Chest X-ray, PA view. Patient: 57 years old, sex F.
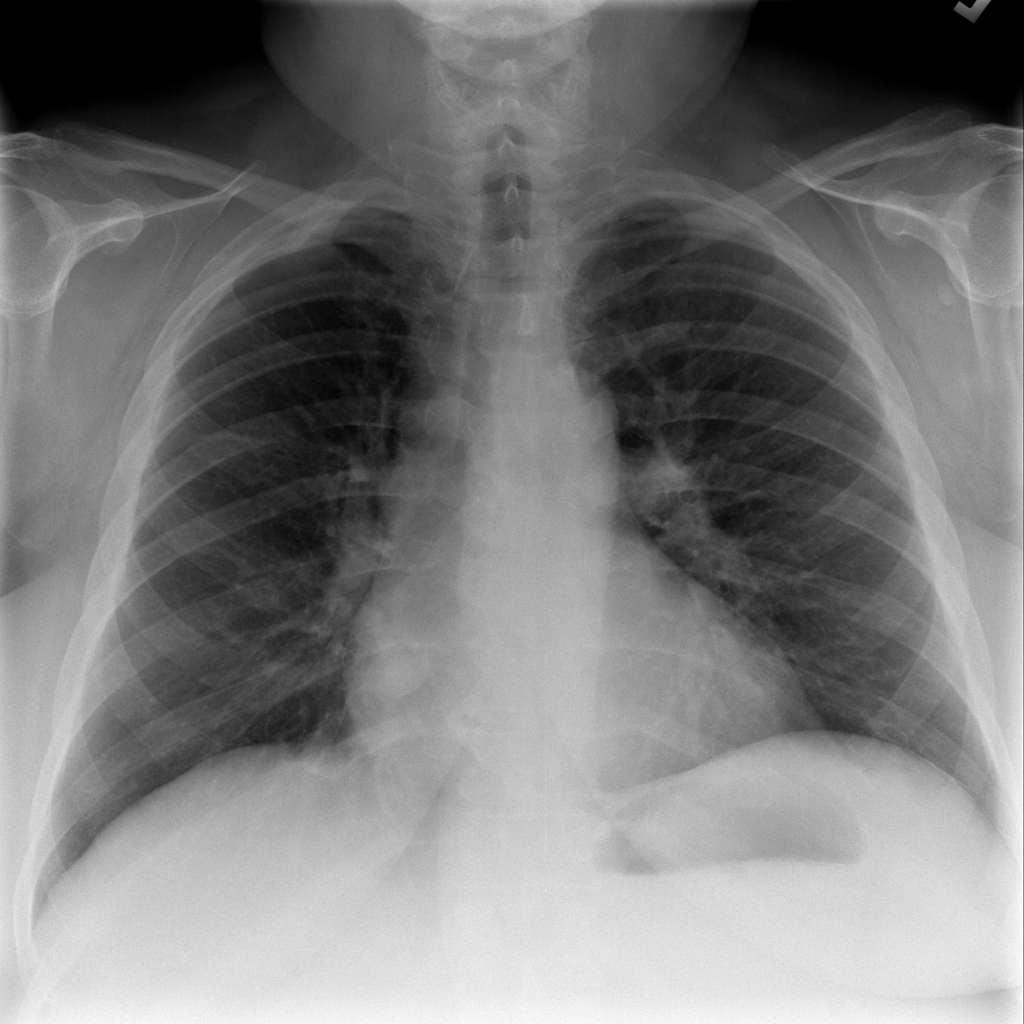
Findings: No Finding